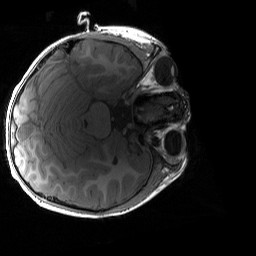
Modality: T1w
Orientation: axial
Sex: male
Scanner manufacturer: siemens
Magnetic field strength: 3 T
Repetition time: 1.9 s
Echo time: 0.00243 s